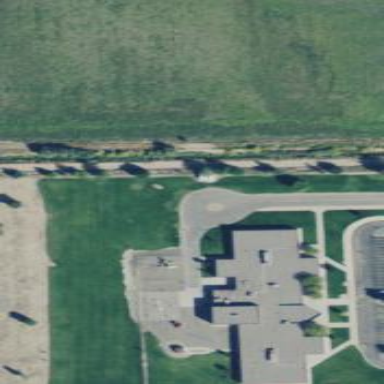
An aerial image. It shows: School.